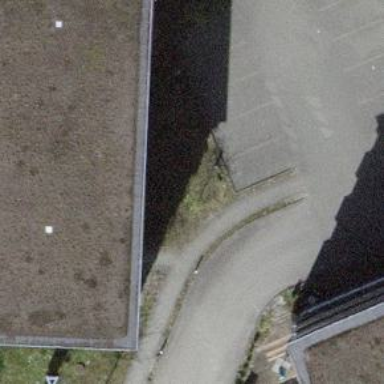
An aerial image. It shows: Parking area with surface.